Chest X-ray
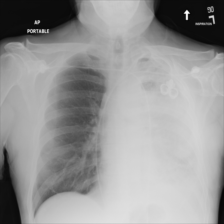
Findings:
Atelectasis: negative
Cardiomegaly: negative
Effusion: negative
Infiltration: negative
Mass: negative
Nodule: negative
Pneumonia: negative
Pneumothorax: negative
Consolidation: negative
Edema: negative
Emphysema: negative
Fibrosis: negative
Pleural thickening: positive
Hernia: negative